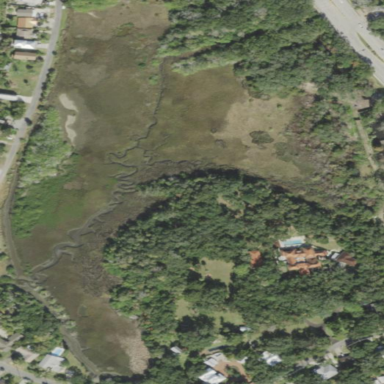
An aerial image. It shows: Saltmarsh wetland.